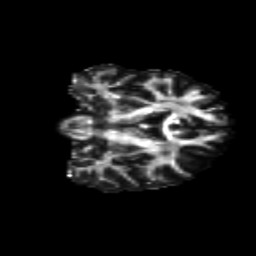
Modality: FA
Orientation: coronal
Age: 24
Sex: female
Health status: healthy
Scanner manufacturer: siemens
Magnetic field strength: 3 T
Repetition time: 8.6 s
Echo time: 0.095 s